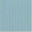
Piece: xx